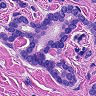
Metastatic tissue present: yes